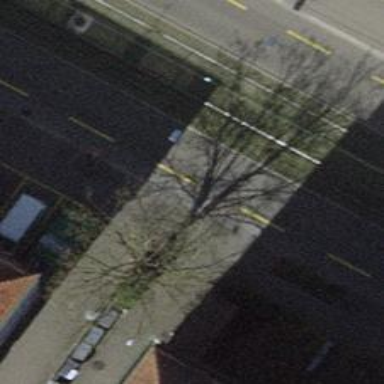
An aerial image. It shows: Unmarked crossing with traffic calming table on the road.